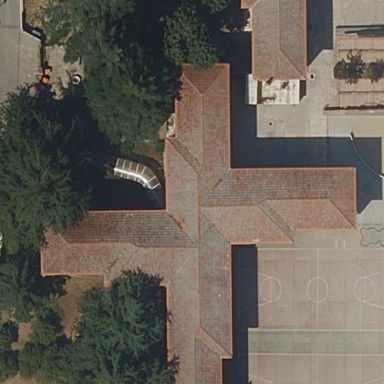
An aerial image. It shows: School building.